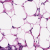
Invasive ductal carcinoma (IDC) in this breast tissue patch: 1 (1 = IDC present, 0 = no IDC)